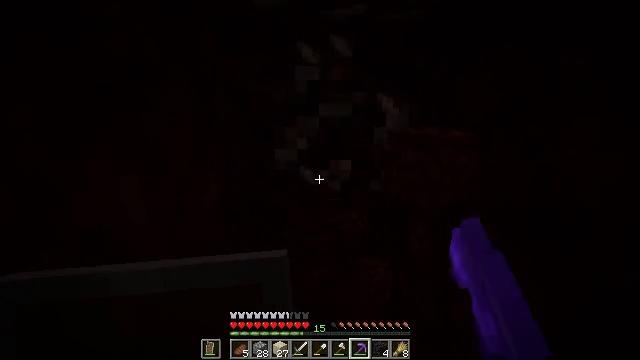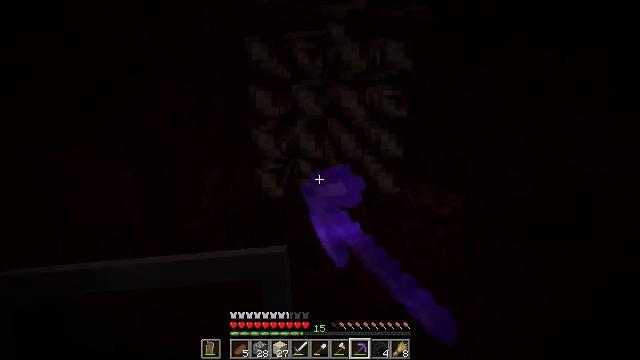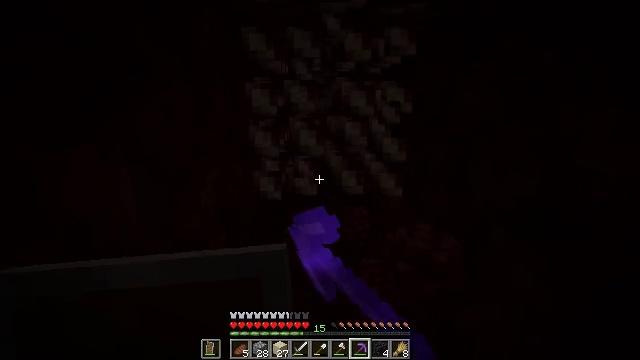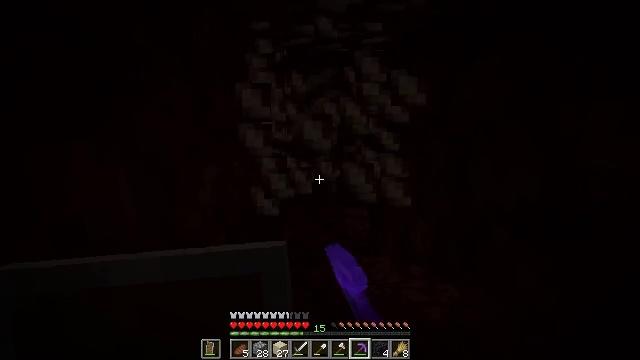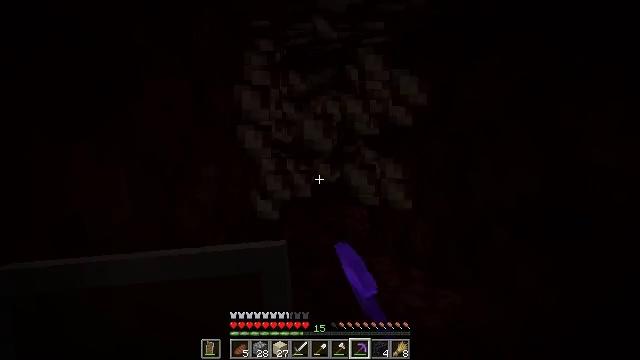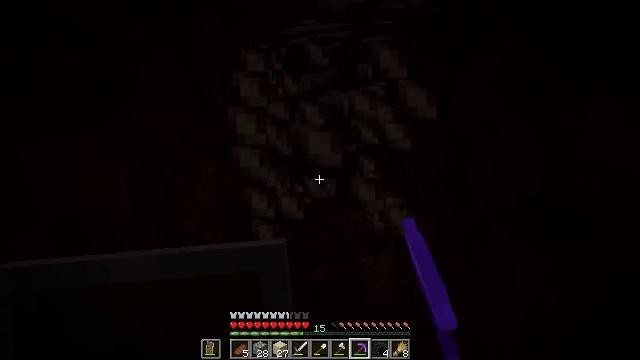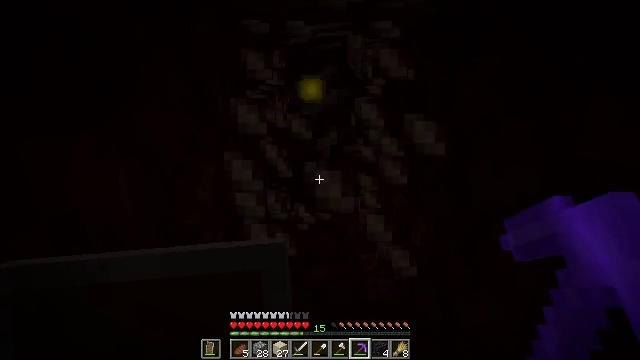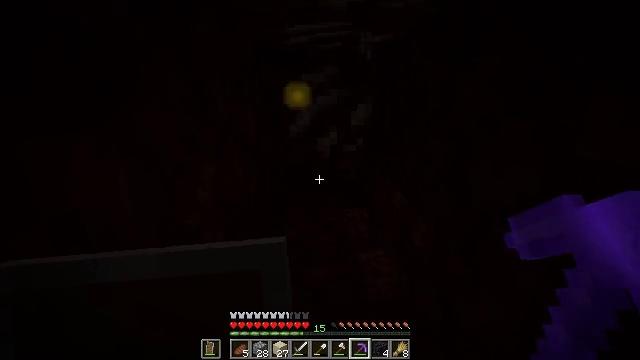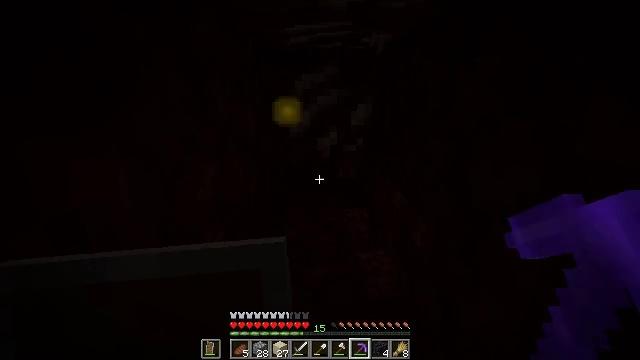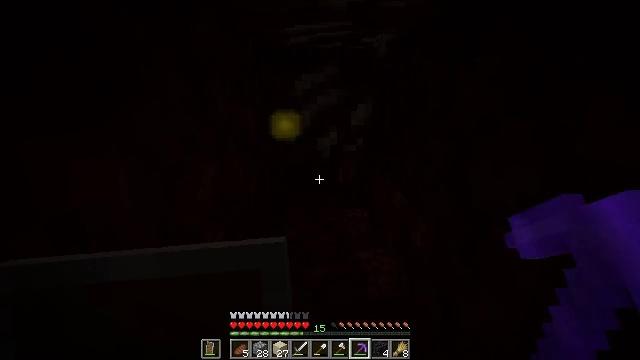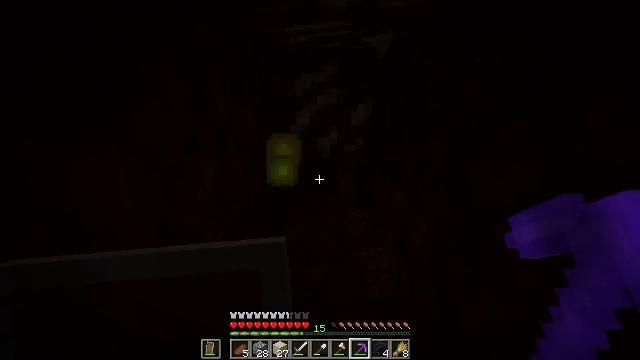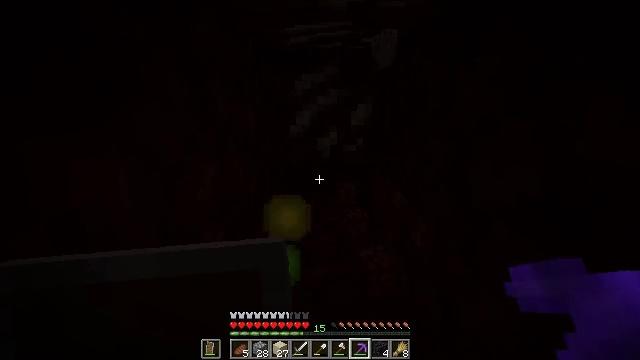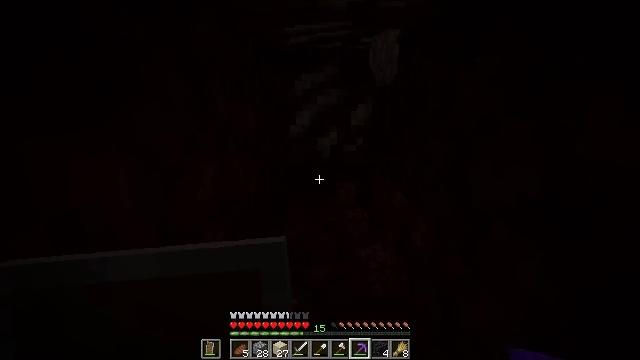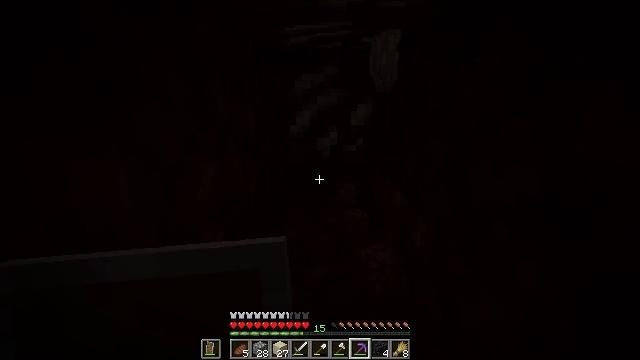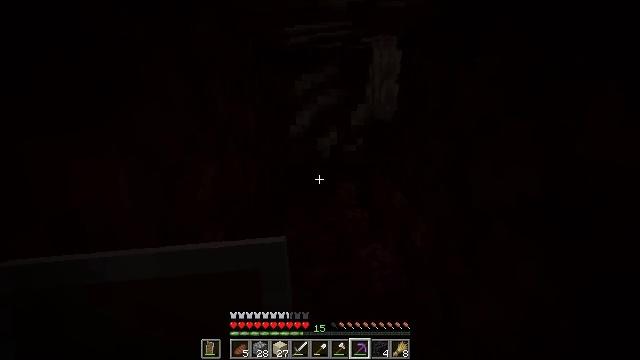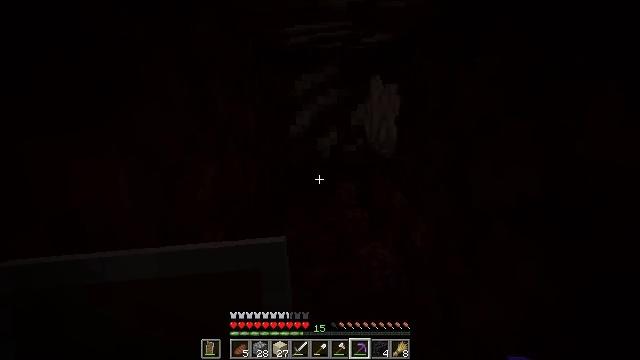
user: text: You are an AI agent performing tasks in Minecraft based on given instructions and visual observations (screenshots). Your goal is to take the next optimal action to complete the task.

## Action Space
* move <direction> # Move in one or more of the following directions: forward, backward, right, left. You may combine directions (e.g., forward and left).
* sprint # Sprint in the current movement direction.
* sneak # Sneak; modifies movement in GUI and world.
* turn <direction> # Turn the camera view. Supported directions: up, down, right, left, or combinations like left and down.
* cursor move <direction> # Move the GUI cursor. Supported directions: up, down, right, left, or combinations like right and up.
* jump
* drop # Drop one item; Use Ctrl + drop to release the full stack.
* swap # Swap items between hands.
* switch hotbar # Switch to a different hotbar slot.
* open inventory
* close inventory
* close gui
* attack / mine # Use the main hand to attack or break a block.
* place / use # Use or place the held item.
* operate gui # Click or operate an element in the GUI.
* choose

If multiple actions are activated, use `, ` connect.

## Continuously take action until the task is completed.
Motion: motion action
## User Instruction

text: Extract nether quartz by breaking the ore.
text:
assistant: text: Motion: attack / mine
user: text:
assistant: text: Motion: no_op
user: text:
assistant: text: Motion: no_op
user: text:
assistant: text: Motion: no_op
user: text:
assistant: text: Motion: no_op
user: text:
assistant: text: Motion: no_op
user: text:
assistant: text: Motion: no_op
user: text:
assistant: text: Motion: no_op
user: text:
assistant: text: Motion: no_op
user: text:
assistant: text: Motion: no_op
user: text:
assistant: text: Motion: no_op
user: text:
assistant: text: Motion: no_op
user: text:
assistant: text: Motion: no_op
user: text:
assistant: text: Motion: no_op
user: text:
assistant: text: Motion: no_op
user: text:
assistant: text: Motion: turn left
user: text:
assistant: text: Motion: turn left and down
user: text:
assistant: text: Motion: turn left and down
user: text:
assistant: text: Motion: turn left
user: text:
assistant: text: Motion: turn left
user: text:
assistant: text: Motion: turn left
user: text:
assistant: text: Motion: turn left
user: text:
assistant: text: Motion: turn left
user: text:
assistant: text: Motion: turn left
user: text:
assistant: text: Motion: turn left
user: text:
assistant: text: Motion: no_op
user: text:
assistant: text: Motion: turn left
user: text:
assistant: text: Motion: no_op
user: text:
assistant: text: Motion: no_op
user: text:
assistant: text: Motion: no_op